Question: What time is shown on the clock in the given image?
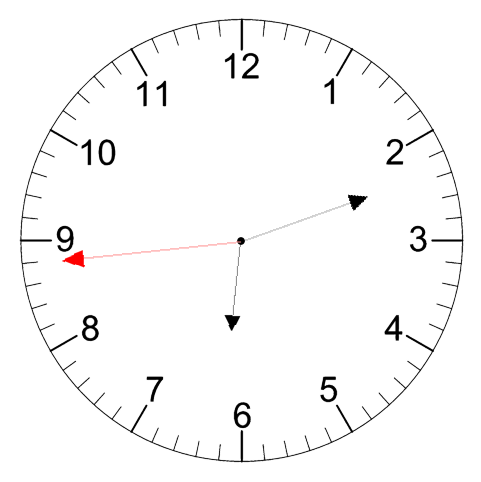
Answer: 06:11:44